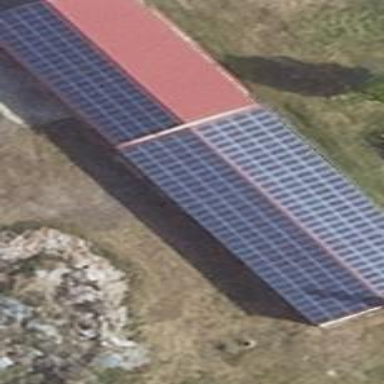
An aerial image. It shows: Building equipped with small solar photovoltaic panel for electricity generation.